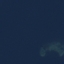
Land use / land cover class: SeaLake